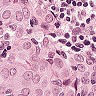
Metastatic tissue present: yes